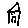
Label: house